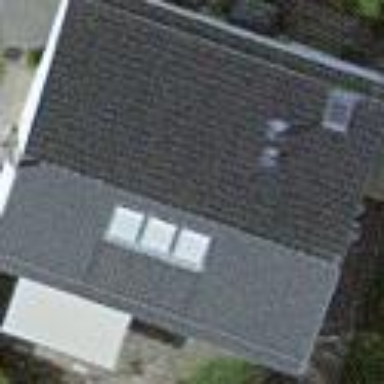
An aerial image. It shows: Simple house.